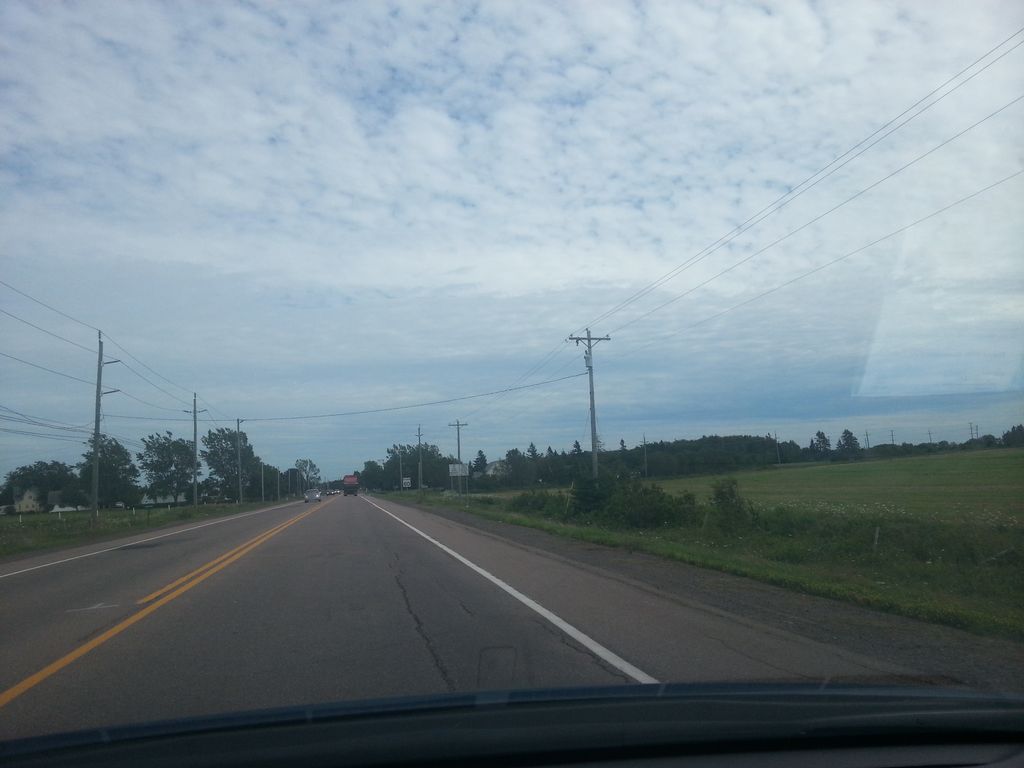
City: charlottetown